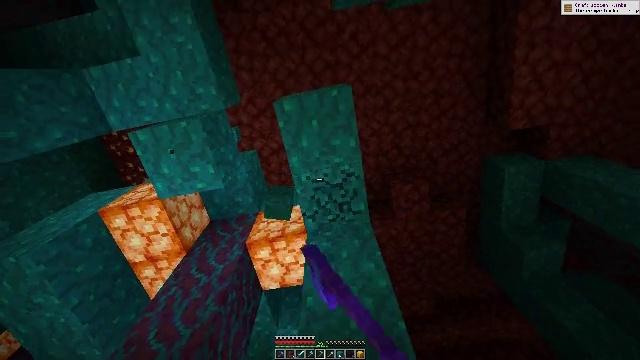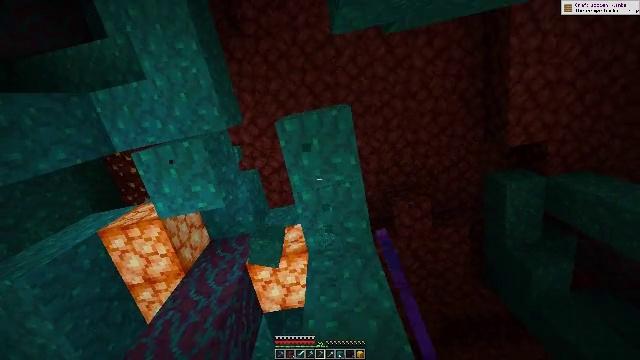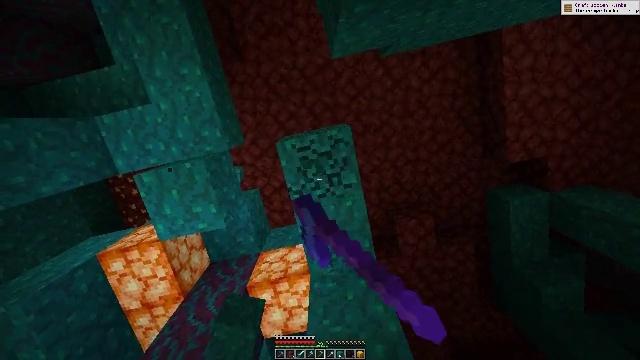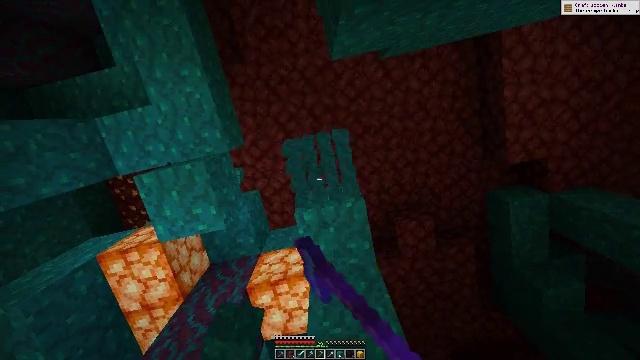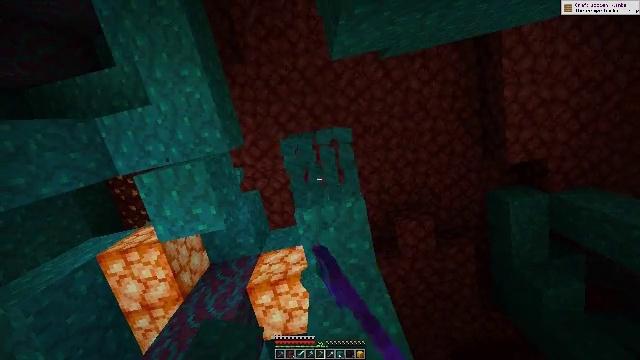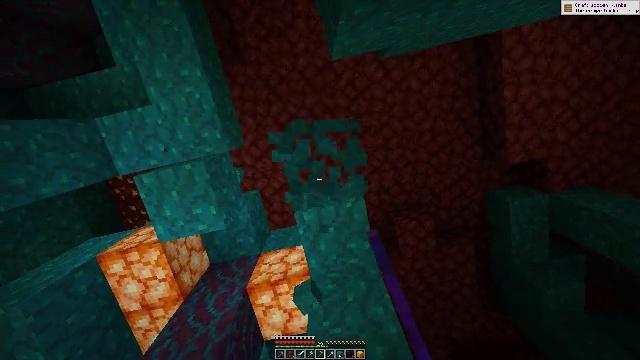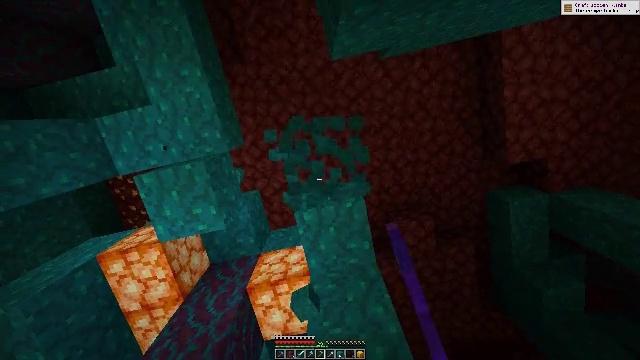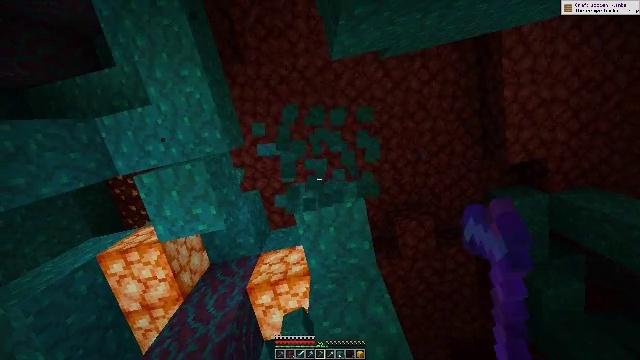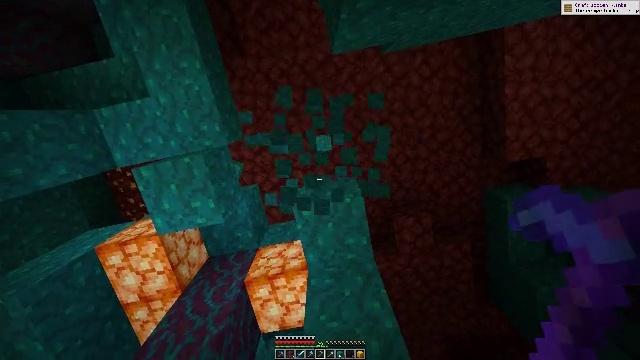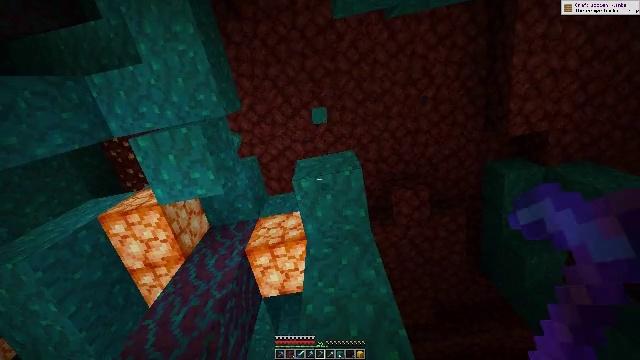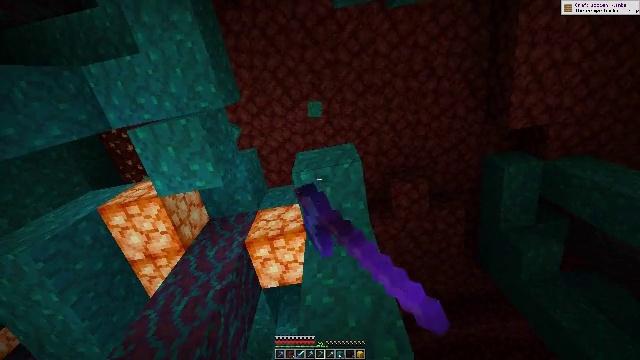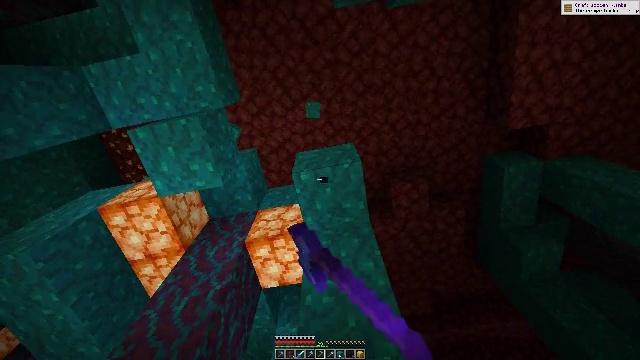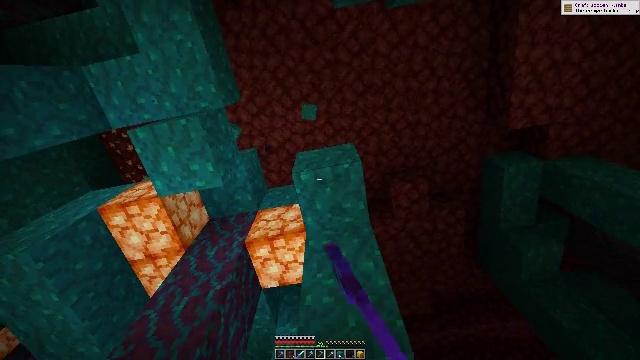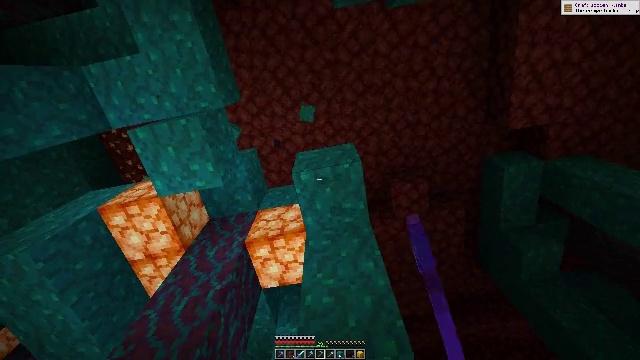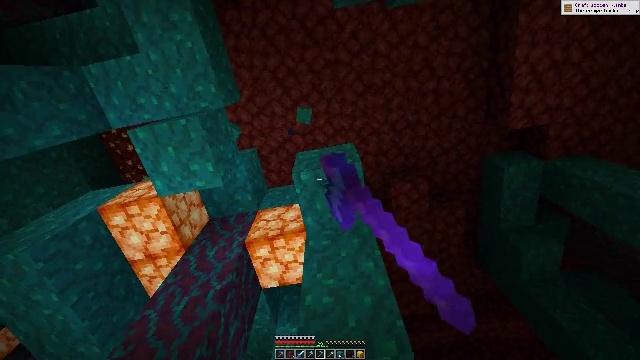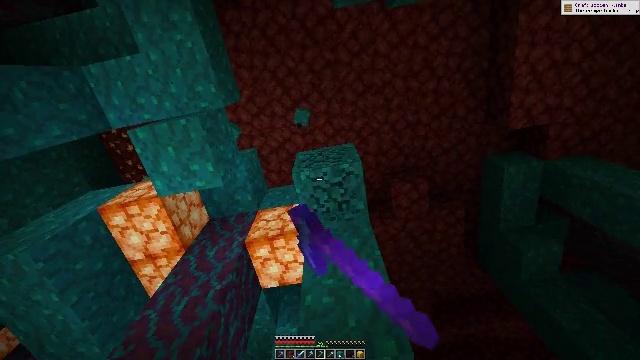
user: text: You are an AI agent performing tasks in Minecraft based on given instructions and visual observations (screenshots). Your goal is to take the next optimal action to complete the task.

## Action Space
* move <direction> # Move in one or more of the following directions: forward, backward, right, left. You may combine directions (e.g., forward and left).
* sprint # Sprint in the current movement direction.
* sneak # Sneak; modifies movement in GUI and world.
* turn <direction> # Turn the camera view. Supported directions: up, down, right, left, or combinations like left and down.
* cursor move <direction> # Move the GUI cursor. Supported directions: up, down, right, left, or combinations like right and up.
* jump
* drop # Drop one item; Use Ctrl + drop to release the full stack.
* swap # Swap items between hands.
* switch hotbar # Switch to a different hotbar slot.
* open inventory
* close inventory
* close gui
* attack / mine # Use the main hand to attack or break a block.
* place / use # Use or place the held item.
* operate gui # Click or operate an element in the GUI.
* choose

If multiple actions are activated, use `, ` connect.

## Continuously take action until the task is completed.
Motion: motion action
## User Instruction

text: Mine warped wart block.
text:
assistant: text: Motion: turn up, attack / mine
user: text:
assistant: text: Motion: turn up, attack / mine
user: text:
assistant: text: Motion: attack / mine
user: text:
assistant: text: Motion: attack / mine
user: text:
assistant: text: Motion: attack / mine
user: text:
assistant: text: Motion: attack / mine
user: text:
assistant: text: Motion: attack / mine
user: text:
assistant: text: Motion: turn down, attack / mine
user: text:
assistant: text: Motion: turn down, attack / mine
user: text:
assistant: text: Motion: turn down, attack / mine
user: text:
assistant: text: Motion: attack / mine
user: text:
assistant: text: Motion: attack / mine
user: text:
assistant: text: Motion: attack / mine
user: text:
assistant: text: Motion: attack / mine
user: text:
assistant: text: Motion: attack / mine
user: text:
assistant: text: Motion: attack / mine
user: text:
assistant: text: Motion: move forward, attack / mine
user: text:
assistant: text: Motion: move forward, attack / mine
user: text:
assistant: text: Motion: move forward, attack / mine
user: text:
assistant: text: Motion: move forward, attack / mine
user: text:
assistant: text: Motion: move forward, turn up, attack / mine
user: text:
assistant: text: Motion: attack / mine
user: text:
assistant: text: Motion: attack / mine
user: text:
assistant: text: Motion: attack / mine
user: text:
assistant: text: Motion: attack / mine
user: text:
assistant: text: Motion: attack / mine
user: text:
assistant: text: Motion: attack / mine
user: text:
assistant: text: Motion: attack / mine
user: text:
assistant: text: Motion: attack / mine
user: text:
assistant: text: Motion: attack / mine